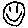
Label: smiley face